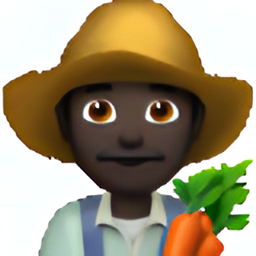
Name: male farmer type 6
Emoji: 👨🏿‍🌾
Group: People & Body
Sub-group: person-role